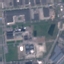
Land use / land cover: Industrial